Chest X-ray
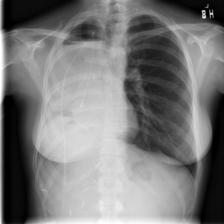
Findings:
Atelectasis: negative
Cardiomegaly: negative
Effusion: negative
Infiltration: negative
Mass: negative
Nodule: negative
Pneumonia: negative
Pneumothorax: negative
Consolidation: negative
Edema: negative
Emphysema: negative
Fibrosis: negative
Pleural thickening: negative
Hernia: negative